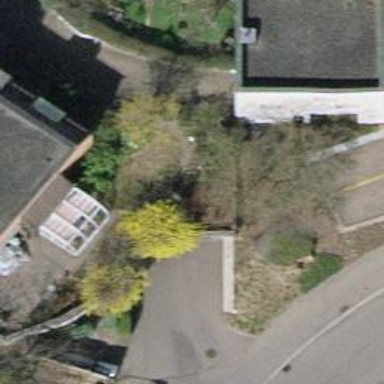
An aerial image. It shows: Parking entrance.